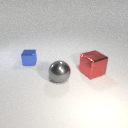
large gray metal sphere in front of large red metal cube